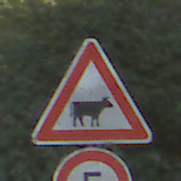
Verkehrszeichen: ViehtriebLinks
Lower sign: Geschwindigkeit5
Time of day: MorningAfternoon
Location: Outdoor (Nature)
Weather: Clear
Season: NotSpecified
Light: Natural